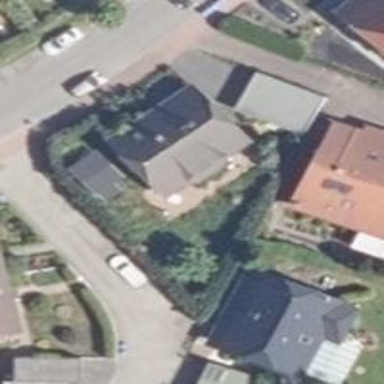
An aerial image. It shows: Detached building with half-hipped roof.